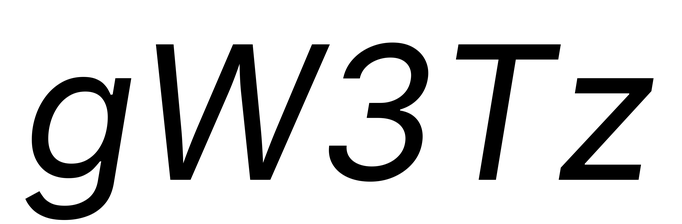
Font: Inter-Italic_Italic